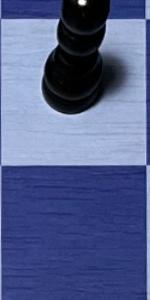
Label: Empty